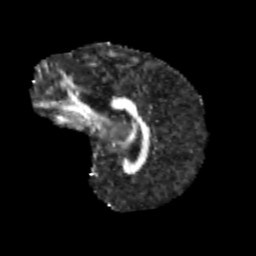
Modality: FA
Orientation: sagittal
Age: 9
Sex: male
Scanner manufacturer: siemens
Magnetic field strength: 3 T
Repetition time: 3.8 s
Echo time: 0.07 s